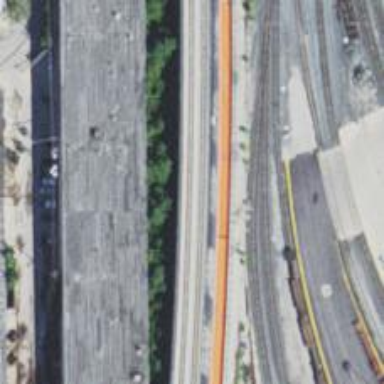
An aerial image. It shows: Abandoned railway.